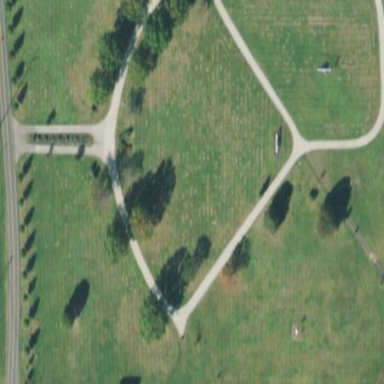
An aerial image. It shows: Cemetery.